Field crop: maize
Growth stage: 1
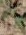
Species: atriplex